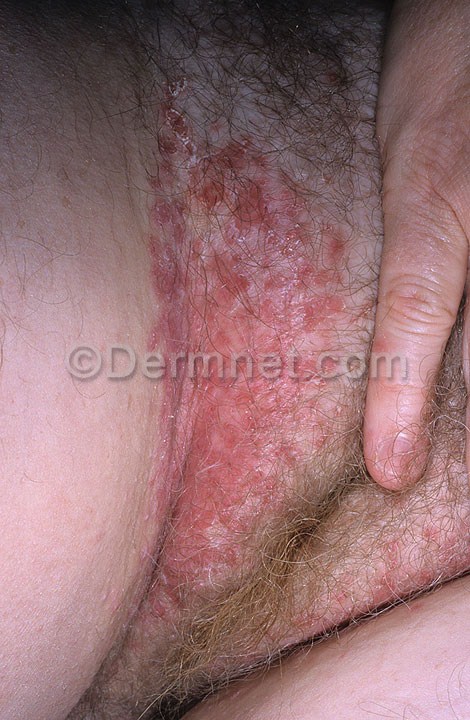
Disease: Tinea Ringworm Candidiasis and other Fungal Infections